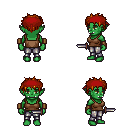
a pixel art fantasy rpg character, female body template, orc, green skin, brown pirate shirt, metal pants, dark blonde bedhead hairstyle, red bandana, leather bracers, dagger, four views (front, back, left, right), 2x2 character sprite sheet, small pixel art, hard edges, no anti-aliasing